Question: I never tried sending emails programmatically before. Do I need to set up a SMTP server on my local machine or something? Or can I use someone else's SMTP server (maybe Gmail's)?
Everytime Django registration is trying to send an email I get the error '[Errno 61] Connection refused'.
Here is the <URL>. And a partial screenshot of the error screen:

I would appreciate any introductory explanations or beginner tutorials with Django and emails. Thanks!
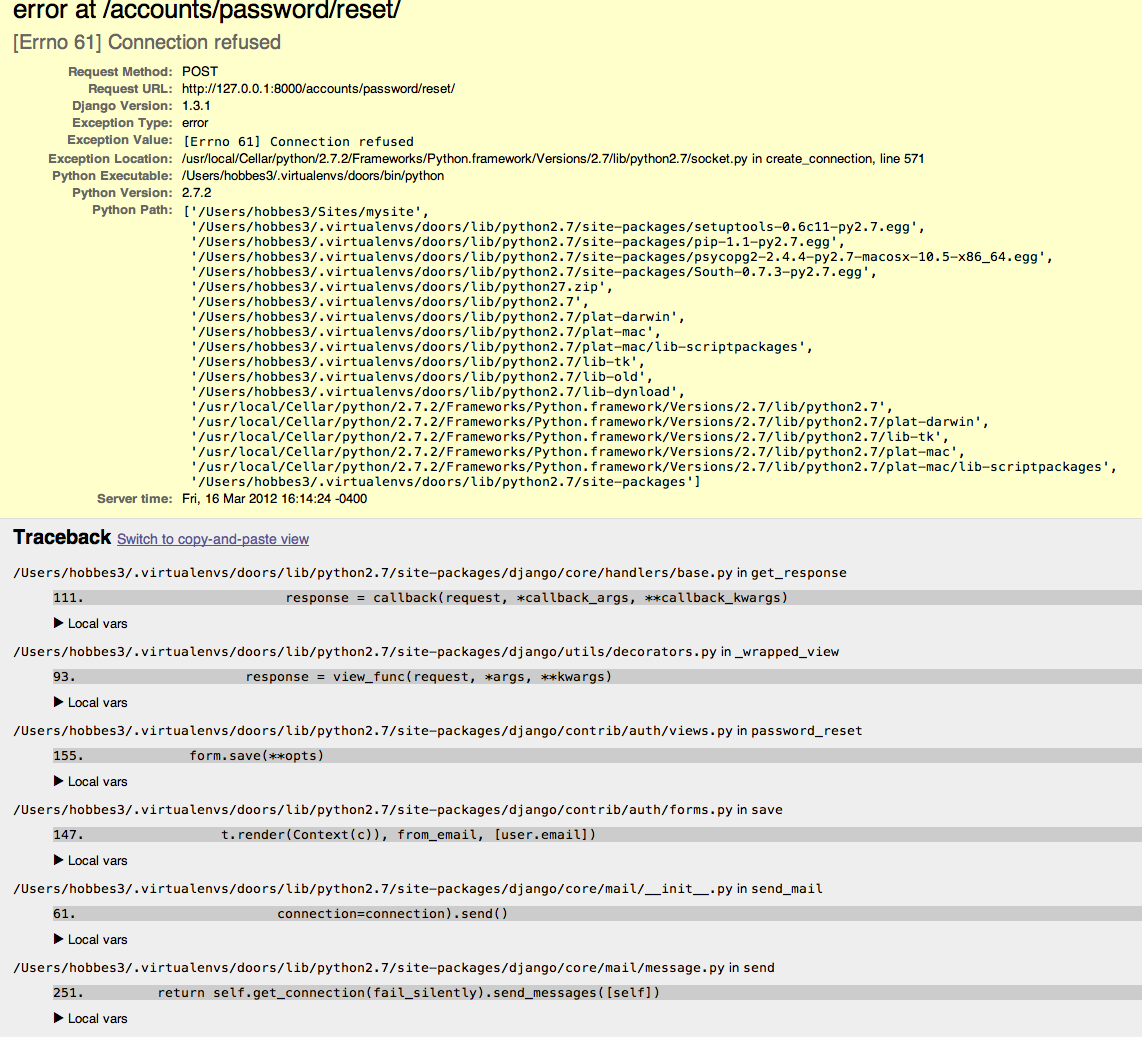
Answer: The <URL> is provided; it basically acts like a email server so you can validate your email sending logic.